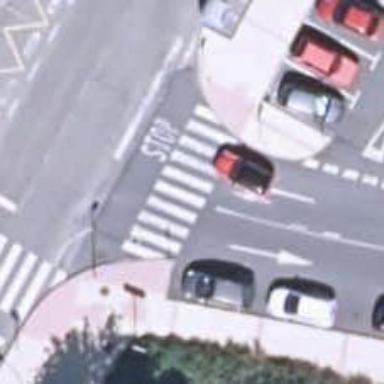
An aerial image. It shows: Uncontrolled crossing on the road.